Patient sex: M
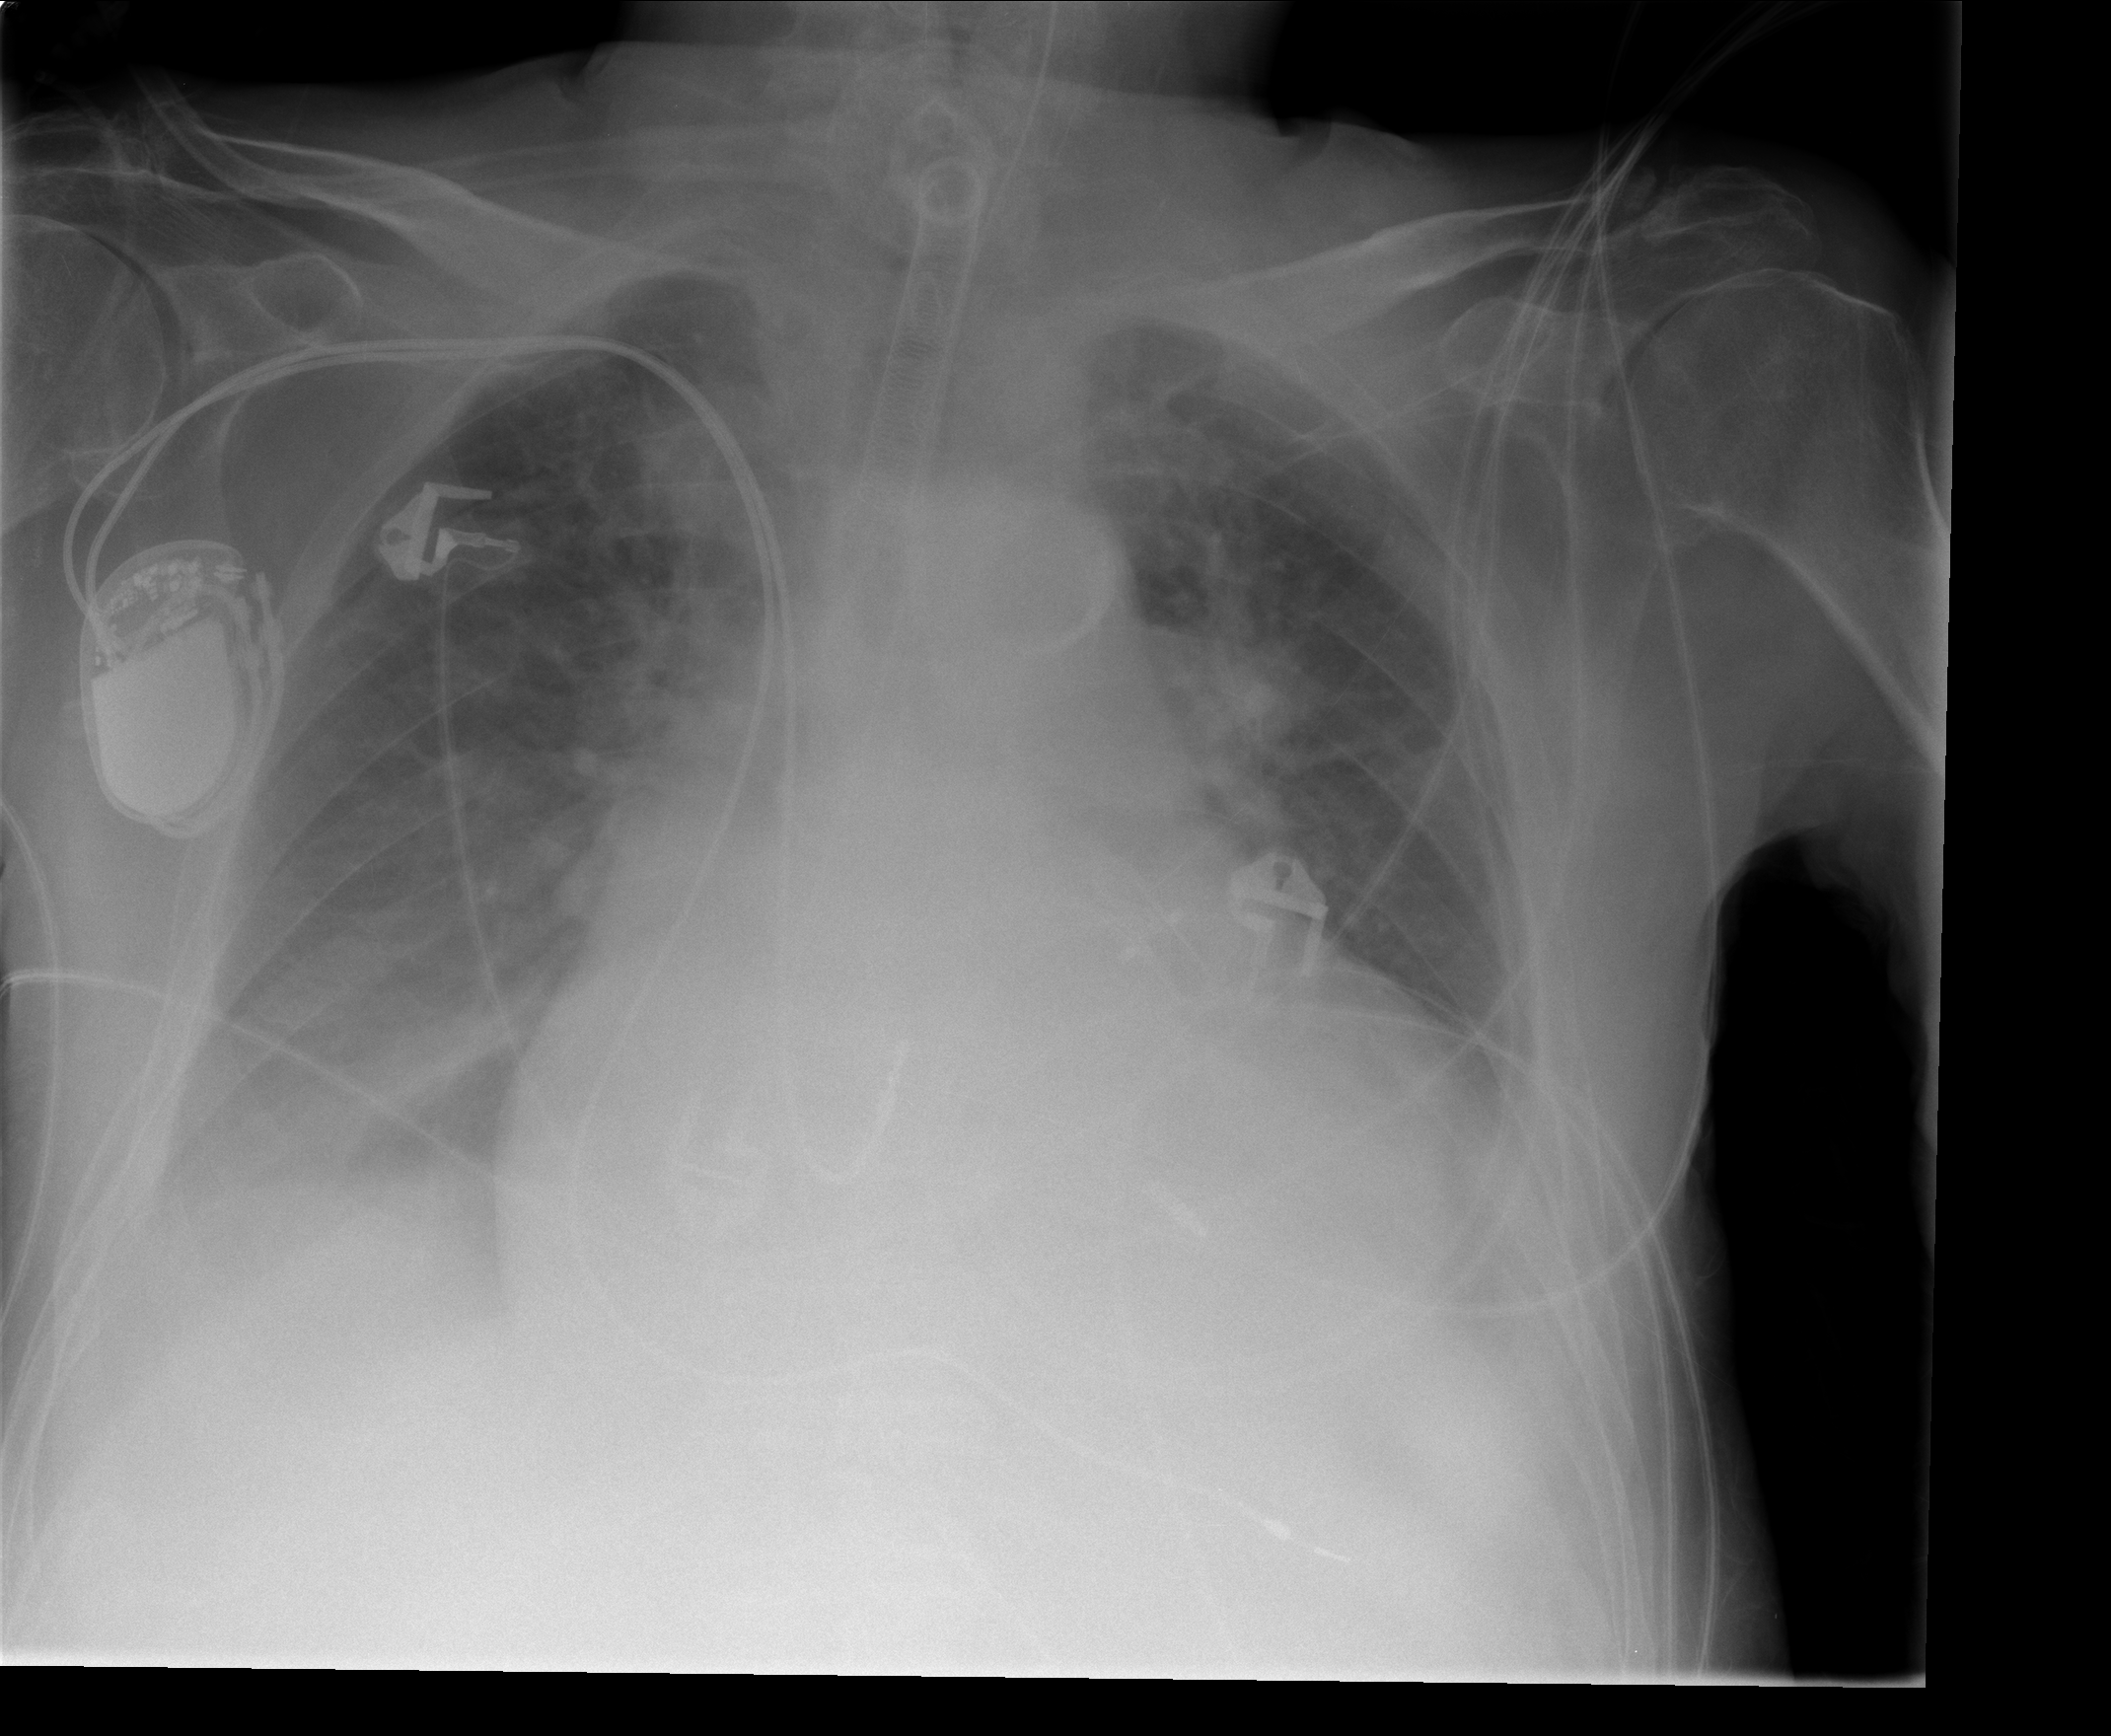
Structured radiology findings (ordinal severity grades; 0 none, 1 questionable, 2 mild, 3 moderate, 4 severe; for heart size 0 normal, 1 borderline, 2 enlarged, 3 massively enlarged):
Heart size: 3
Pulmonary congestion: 3
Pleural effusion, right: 2
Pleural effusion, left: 2
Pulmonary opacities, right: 2
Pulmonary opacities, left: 2
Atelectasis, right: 2
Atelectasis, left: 1